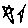
Label: star